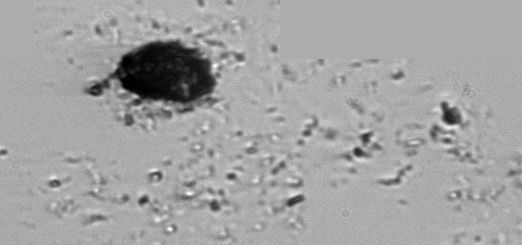
Label: Phaeocystis_debris